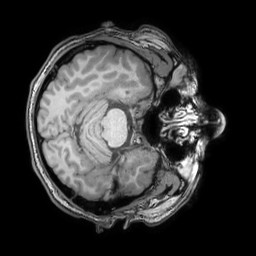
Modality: T1w
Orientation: axial
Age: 27
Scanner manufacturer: philips
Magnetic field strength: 3 T
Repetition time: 0.007 s
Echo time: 0.003501 s